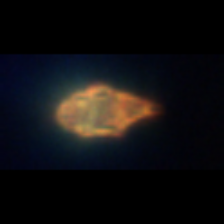
Taxon: Ciliates
Group: Other